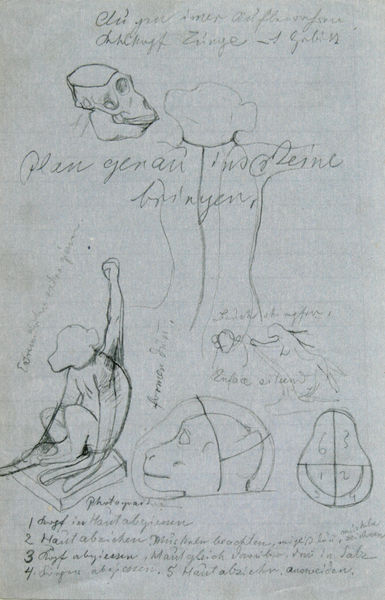
Titel: Zeichnung zum Vorgehen bei einer Affensektion und Präparierung mit Notizen
Künstler: Gabriel von Max
Standort: Nürnberg
Institution: Germanisches Nationalmuseum
Schlagwörter: kopf, körper, sitzen, profil, rücken, skizze, zeichnung, hund, tier, tiere, malerei, anatomie, arm, gesicht, mensch, schädel, auge, affe, bein, schrift, papier, kauern, halsband, studie, übung, leine, grafik, graphik, linien, zahlen, ziffern, knochen, hocken, illustration, text, buchstaben, beschriftung, bleistift, untersuchung, entwurf, plan, säugetier, zeilen, querschnitt, nummer, handschrift, beschreibung, legende, affen, schimpanse, vorzeichnung, notizen, vermessung, aufzeichnung, region, tieren, studienblatt, darwin, gehirn, anweisung, tir, affenkopf